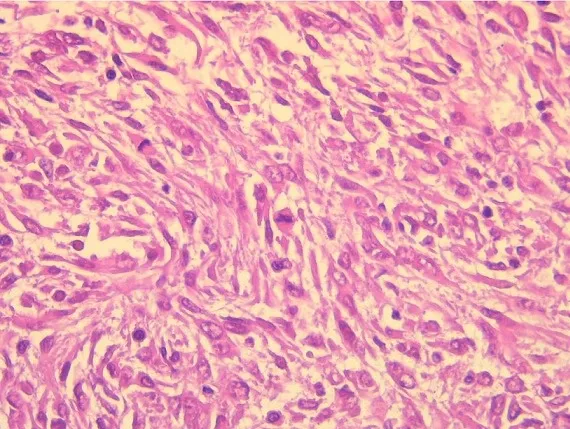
Proliferation formation of spindle cells with moderately nuclear atypia and numerous mitoses (Hex400).
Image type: pathology (h&e)